Field crop: tomato
Growth stage: 1
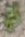
Species: portulaca